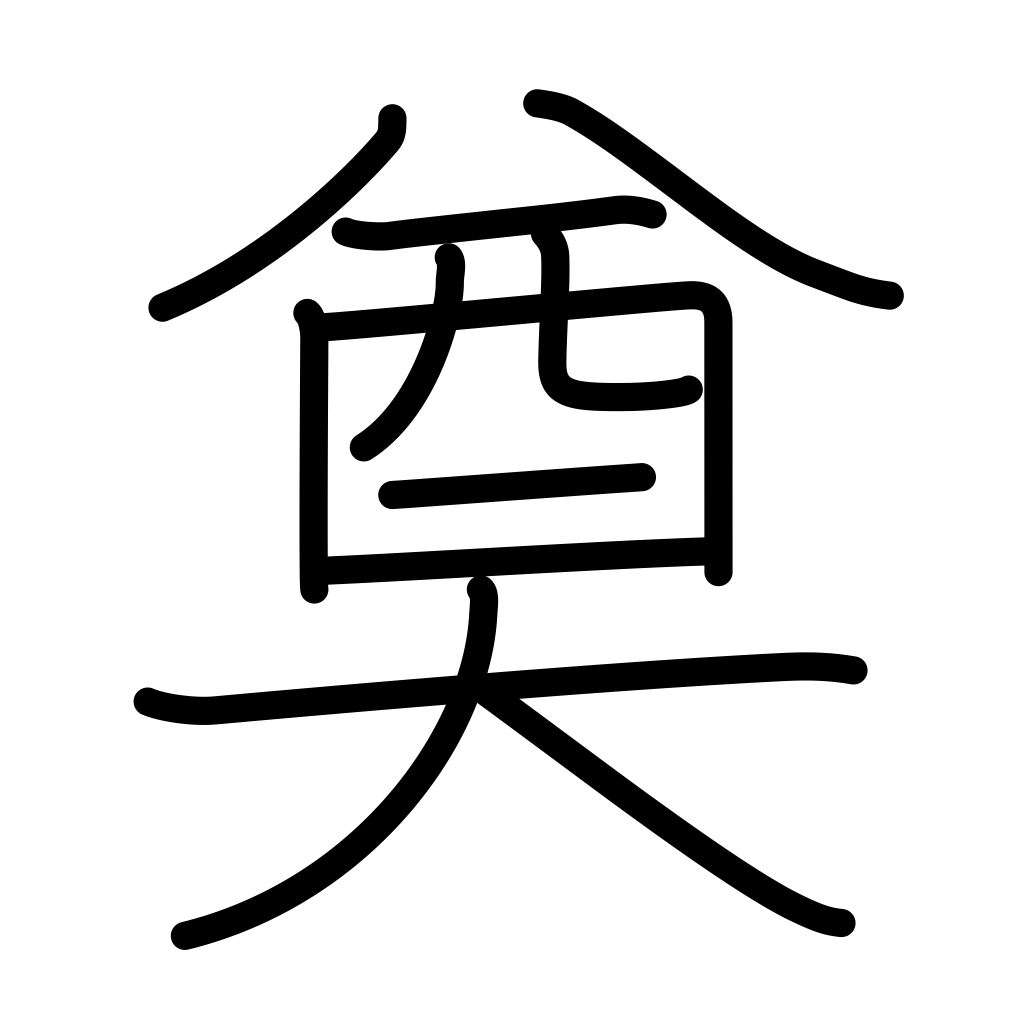
Meaning: decision